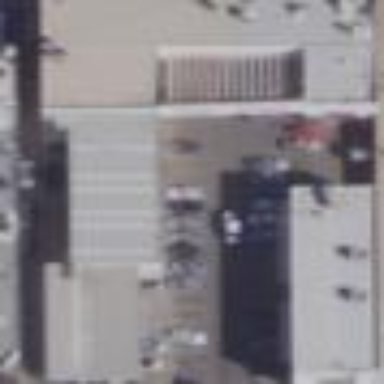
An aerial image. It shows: Building housing car shop.